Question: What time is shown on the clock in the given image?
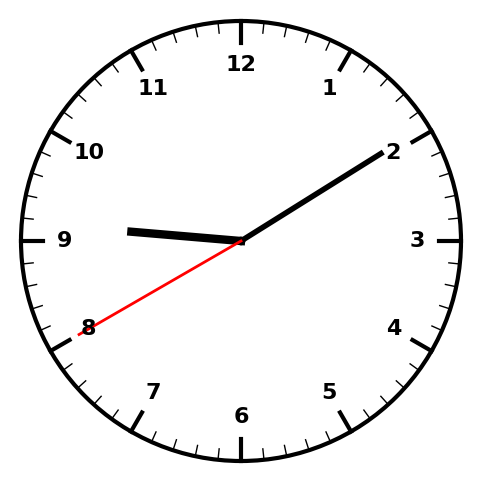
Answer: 09:09:40